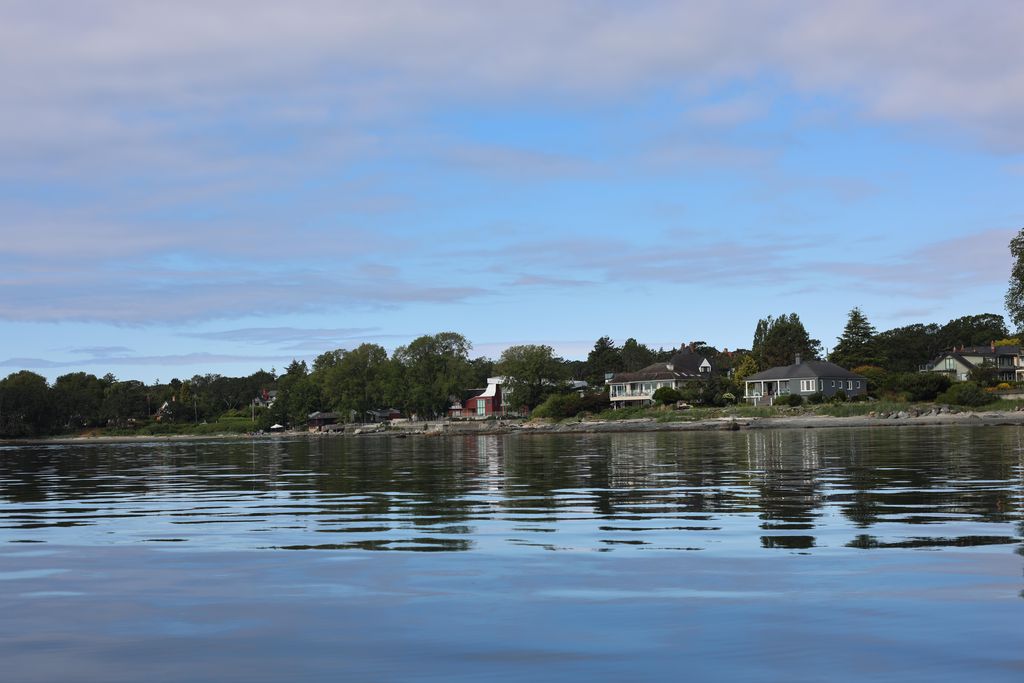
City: victoria